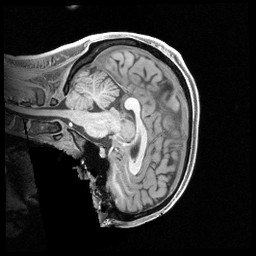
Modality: T1w
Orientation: sagittal
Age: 19
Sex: female
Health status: healthy
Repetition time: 2.4 s
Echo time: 0.00222 s